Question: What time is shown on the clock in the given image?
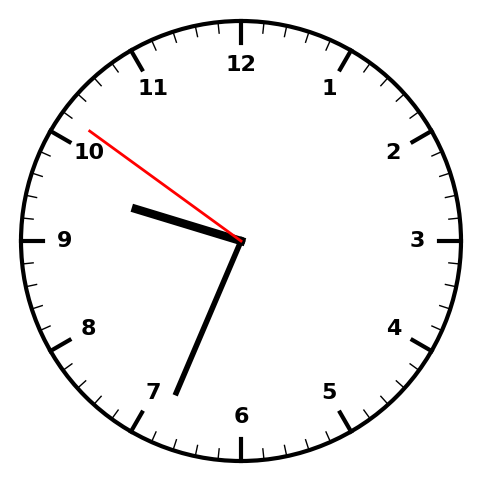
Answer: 09:33:51